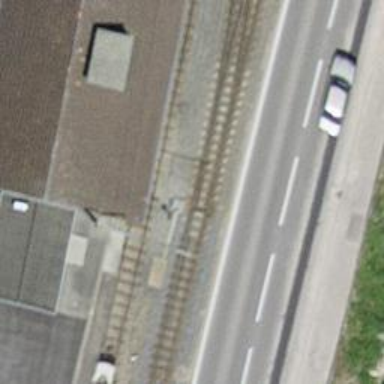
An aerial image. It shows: Railway switch.